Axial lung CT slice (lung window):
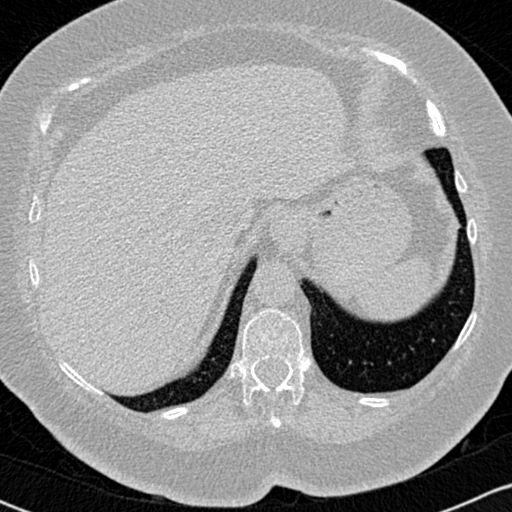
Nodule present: no